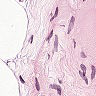
Metastatic tissue present: no